Field crop: maize
Growth stage: 2
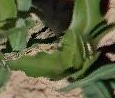
Species: maize